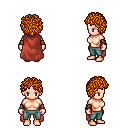
a pixel art fantasy rpg character, female body template, human, light skin, maroon cape, teal pants, dark blonde curly afro hairstyle, cloth bracers, four views (front, back, left, right), 2x2 character sprite sheet, small pixel art, hard edges, no anti-aliasing